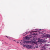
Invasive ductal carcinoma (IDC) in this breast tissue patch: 0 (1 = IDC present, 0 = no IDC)